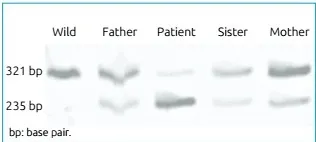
Molecular analysis of genomic deoxyribonucleic acid identified a
homozygous one-base pair deletion in exon 3 of the TSHB gene that
creates a new restriction site for SnaBI. The wild-type allele remained
undigested (321 bp), whereas the mutant allele was cut into two
fragments of 235 (as shown in the figure) and 86 bp (not shown). Our
patient is homozygous for this mutation. Both parents and his sister are
heterozygous.
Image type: pathology (fish)